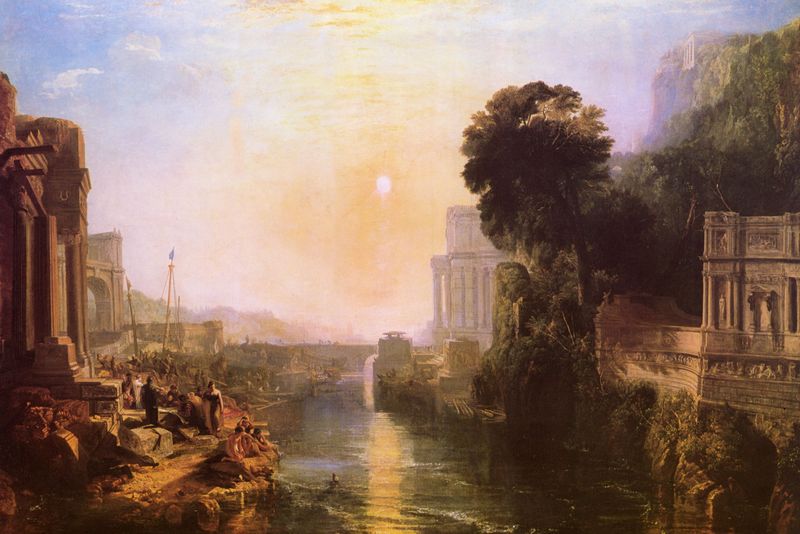
Titel: Dido gründet Karthago; oder der Aufstieg Karthagos
Künstler: William Turner
Standort: London
Institution: National Gallery
Schlagwörter: baum, berg, blau, blätter, felsen, gemälde, gruppe, himmel, laub, mann, meer, nackt, schatten, wasser, weiß, wolken, baden, badende, bäume, fluss, frauen, gelb, grün, landschaft, menschen, ocker, see, sitzen, ufer, abend, braun, frau, grau, hell, holz, kleid, licht, orange, schwarz, säule, säulen, anlage, gebäude, haus, rot, weg, wolke, beige, leute, stehen, stein, steine, öl, bach, dämmerung, häuser, hügel, natur, sonnenaufgang, spiegelung, brücke, gewässer, kanal, sonne, gold, rosa, boot, kanneliert, schiff, schiffe, sommer, umrisse, ente, bogen, italien, passanten, süden, mast, berge, fels, gebirge, hang, sonnenlicht, nebel, sonnenuntergang, besucher, hafen, masten, böschung, strom, turner, untergang, widerschein, balken, stufen, abendrot, unscharf, bögen, waschen, ruine, antike, burg, kreuz, palast, glut, schwimmen, festung, mauerwerk, hocken, konturen, ruinen, architrav, rom, bewachsen, mauern, blua, griechenland, eiche, claude, tempel, bäum, athen, tiber, ägypten, akropolis, tempelanlage, brückenbogen, bauwerke, schwimmer, fragmente, schlußstein, spolien, wassser, abendland, lorain, lorrain, claude lorrain, angänge, besuchr, landschaftsgeschichte, oot, ruinenlandschaft, ruinenstadt, runie, uferweg, mescnhen, paöast, ruineen, wasser fluss, faen, #sonne, entw, paöasr